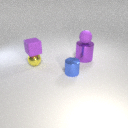
small yellow metal sphere below small purple rubber cube